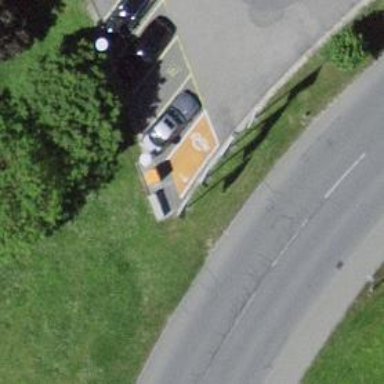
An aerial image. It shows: Charging station.